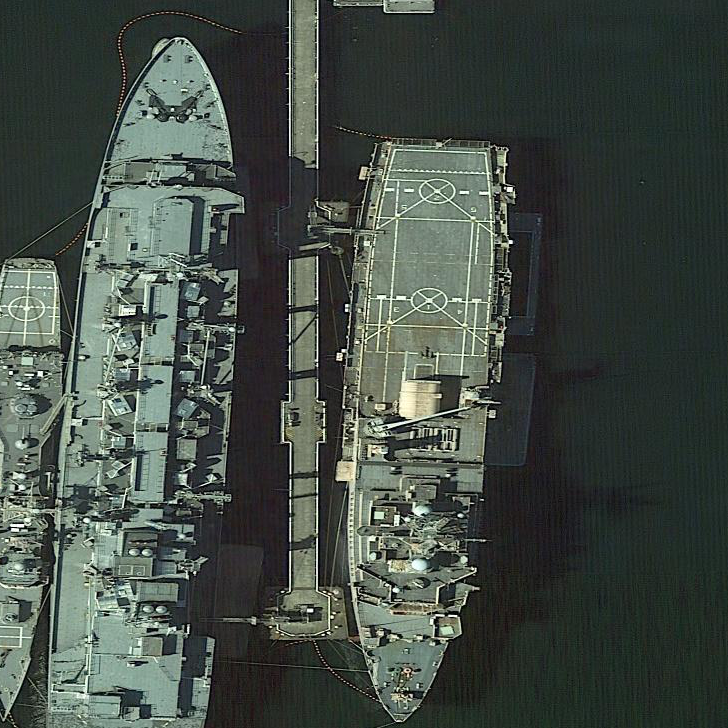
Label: combat